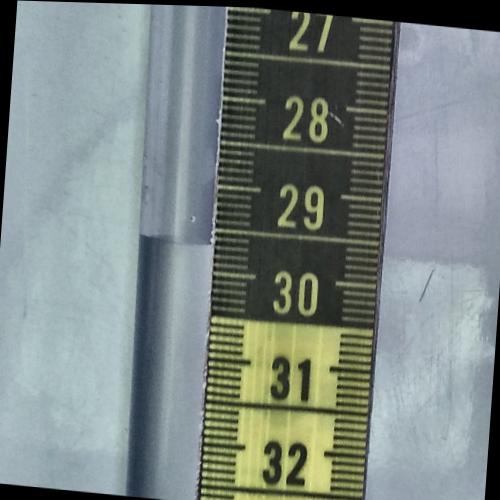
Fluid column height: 29.7 cm